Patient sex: M
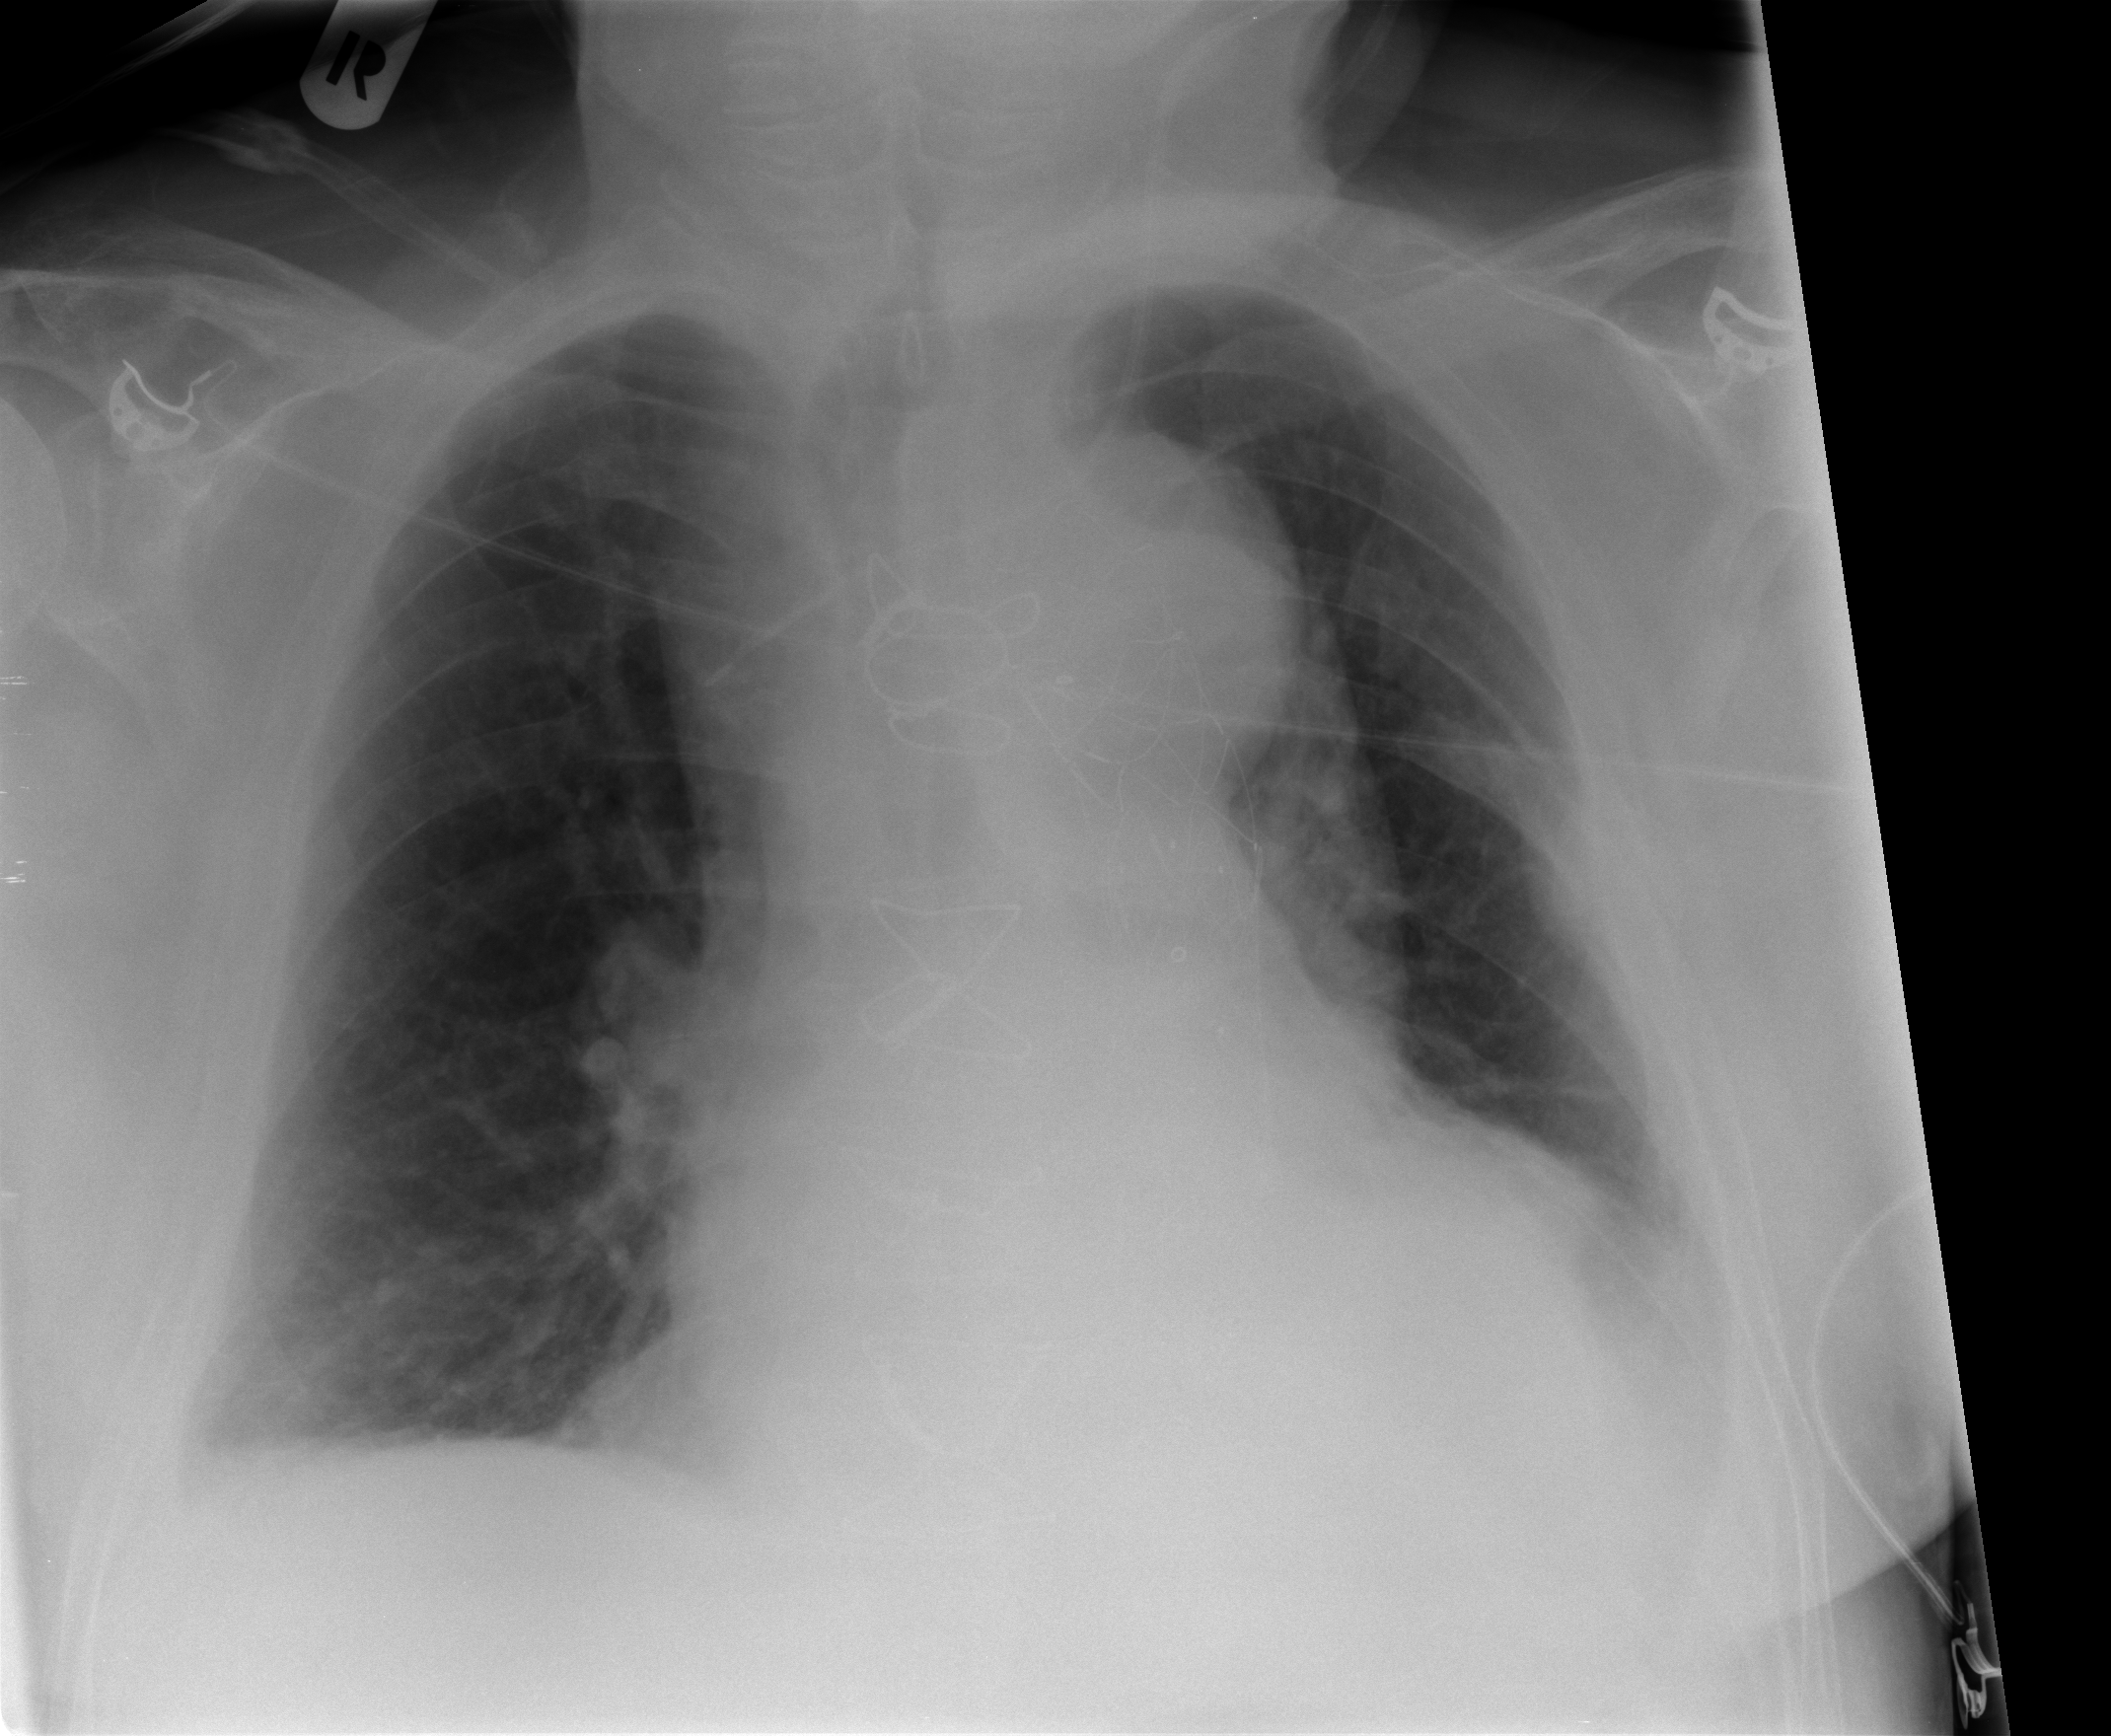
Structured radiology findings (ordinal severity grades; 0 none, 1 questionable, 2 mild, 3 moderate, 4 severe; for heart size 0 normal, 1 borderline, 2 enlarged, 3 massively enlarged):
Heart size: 2
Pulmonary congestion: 1
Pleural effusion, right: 1
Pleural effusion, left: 2
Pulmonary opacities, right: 0
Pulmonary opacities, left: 0
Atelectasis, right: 2
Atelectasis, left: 2